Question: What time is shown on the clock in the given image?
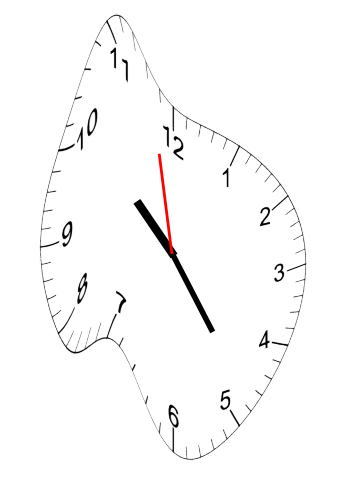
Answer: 10:23:58